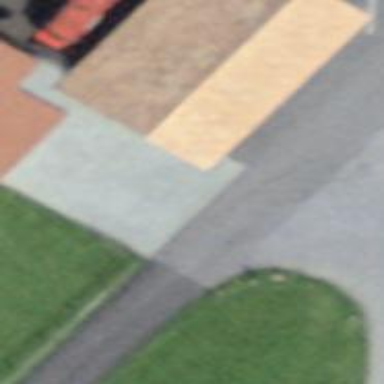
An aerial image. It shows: Shed building.